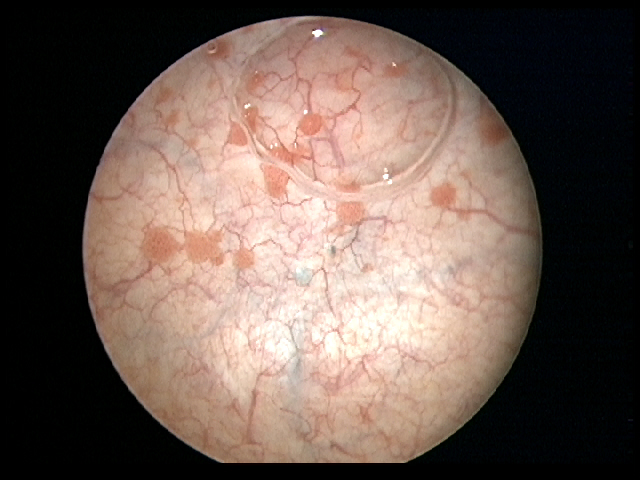
Modality: WLC
Class: Malignant
Subclass: LowGradePapillary
Lesion: Multifocal
Multifocal: 8+
Stage: Ta
Morphology: Papillary
Bladder cancer association: Yes